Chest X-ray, PA view. Patient: 48 years old, sex M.
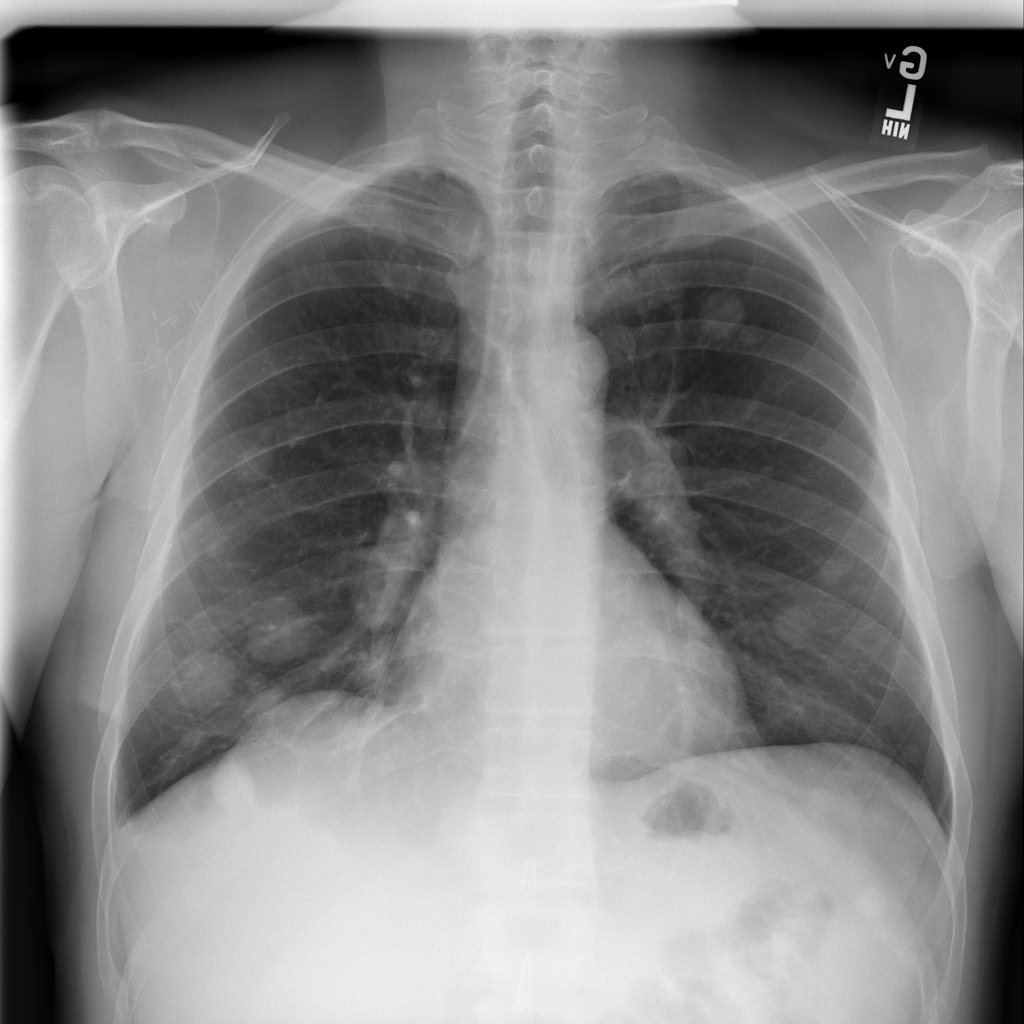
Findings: Nodule